Current action and preconditions to check: trajectory_clear

Your task: For each precondition in the list above, predict whether it will hold at this action.

Consider the current scene as observed from the mobile robot's camera, and analyze the predicted future states of all dynamic agents (e.g., people, animals, vehicles, or any moving entities) within the NEXT SECOND.

IMPORTANT: Only answer "very likely" if you are absolutely certain—based on strong, clear evidence—that a dynamic agent will violate the precondition in the predicted future state. Do NOT answer "very likely" for unlikely, ambiguous, or low-probability risks.

Ask yourself for each precondition: Is there a high probability, with clear and convincing evidence, that the predicted future states of any dynamic agent will interfere with the predicted future state of the currently executing action within the NEXT SECOND, causing that precondition to fail?

Assess the risk level based on these predictions. Use "likely" or "very likely" if motions create a clear risk of interference.

Use "neutral" or "improbable" if agents are nearby but their predicted paths are clearly diverging or non-conflicting.

Failure Risk Categories: "very improbable", "improbable", "neutral", "likely", "very likely"

Answer Format: Output ONLY the probability_of_failure value from these categories: "very improbable", "improbable", "neutral", "likely", "very likely"

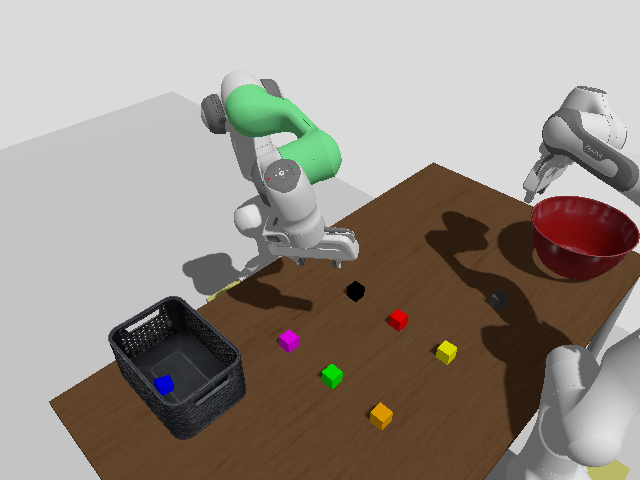

Answer: very improbable